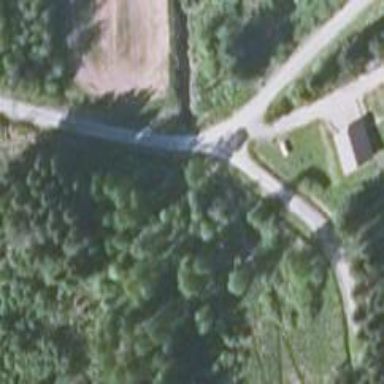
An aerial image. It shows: Culvert tunnel.